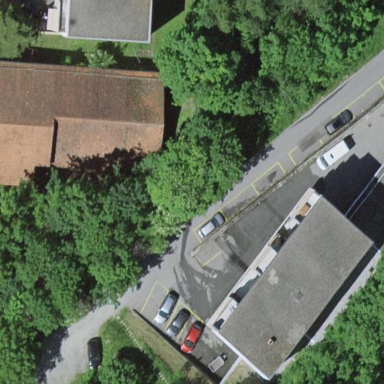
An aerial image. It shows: Flat-roofed building.